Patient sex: M
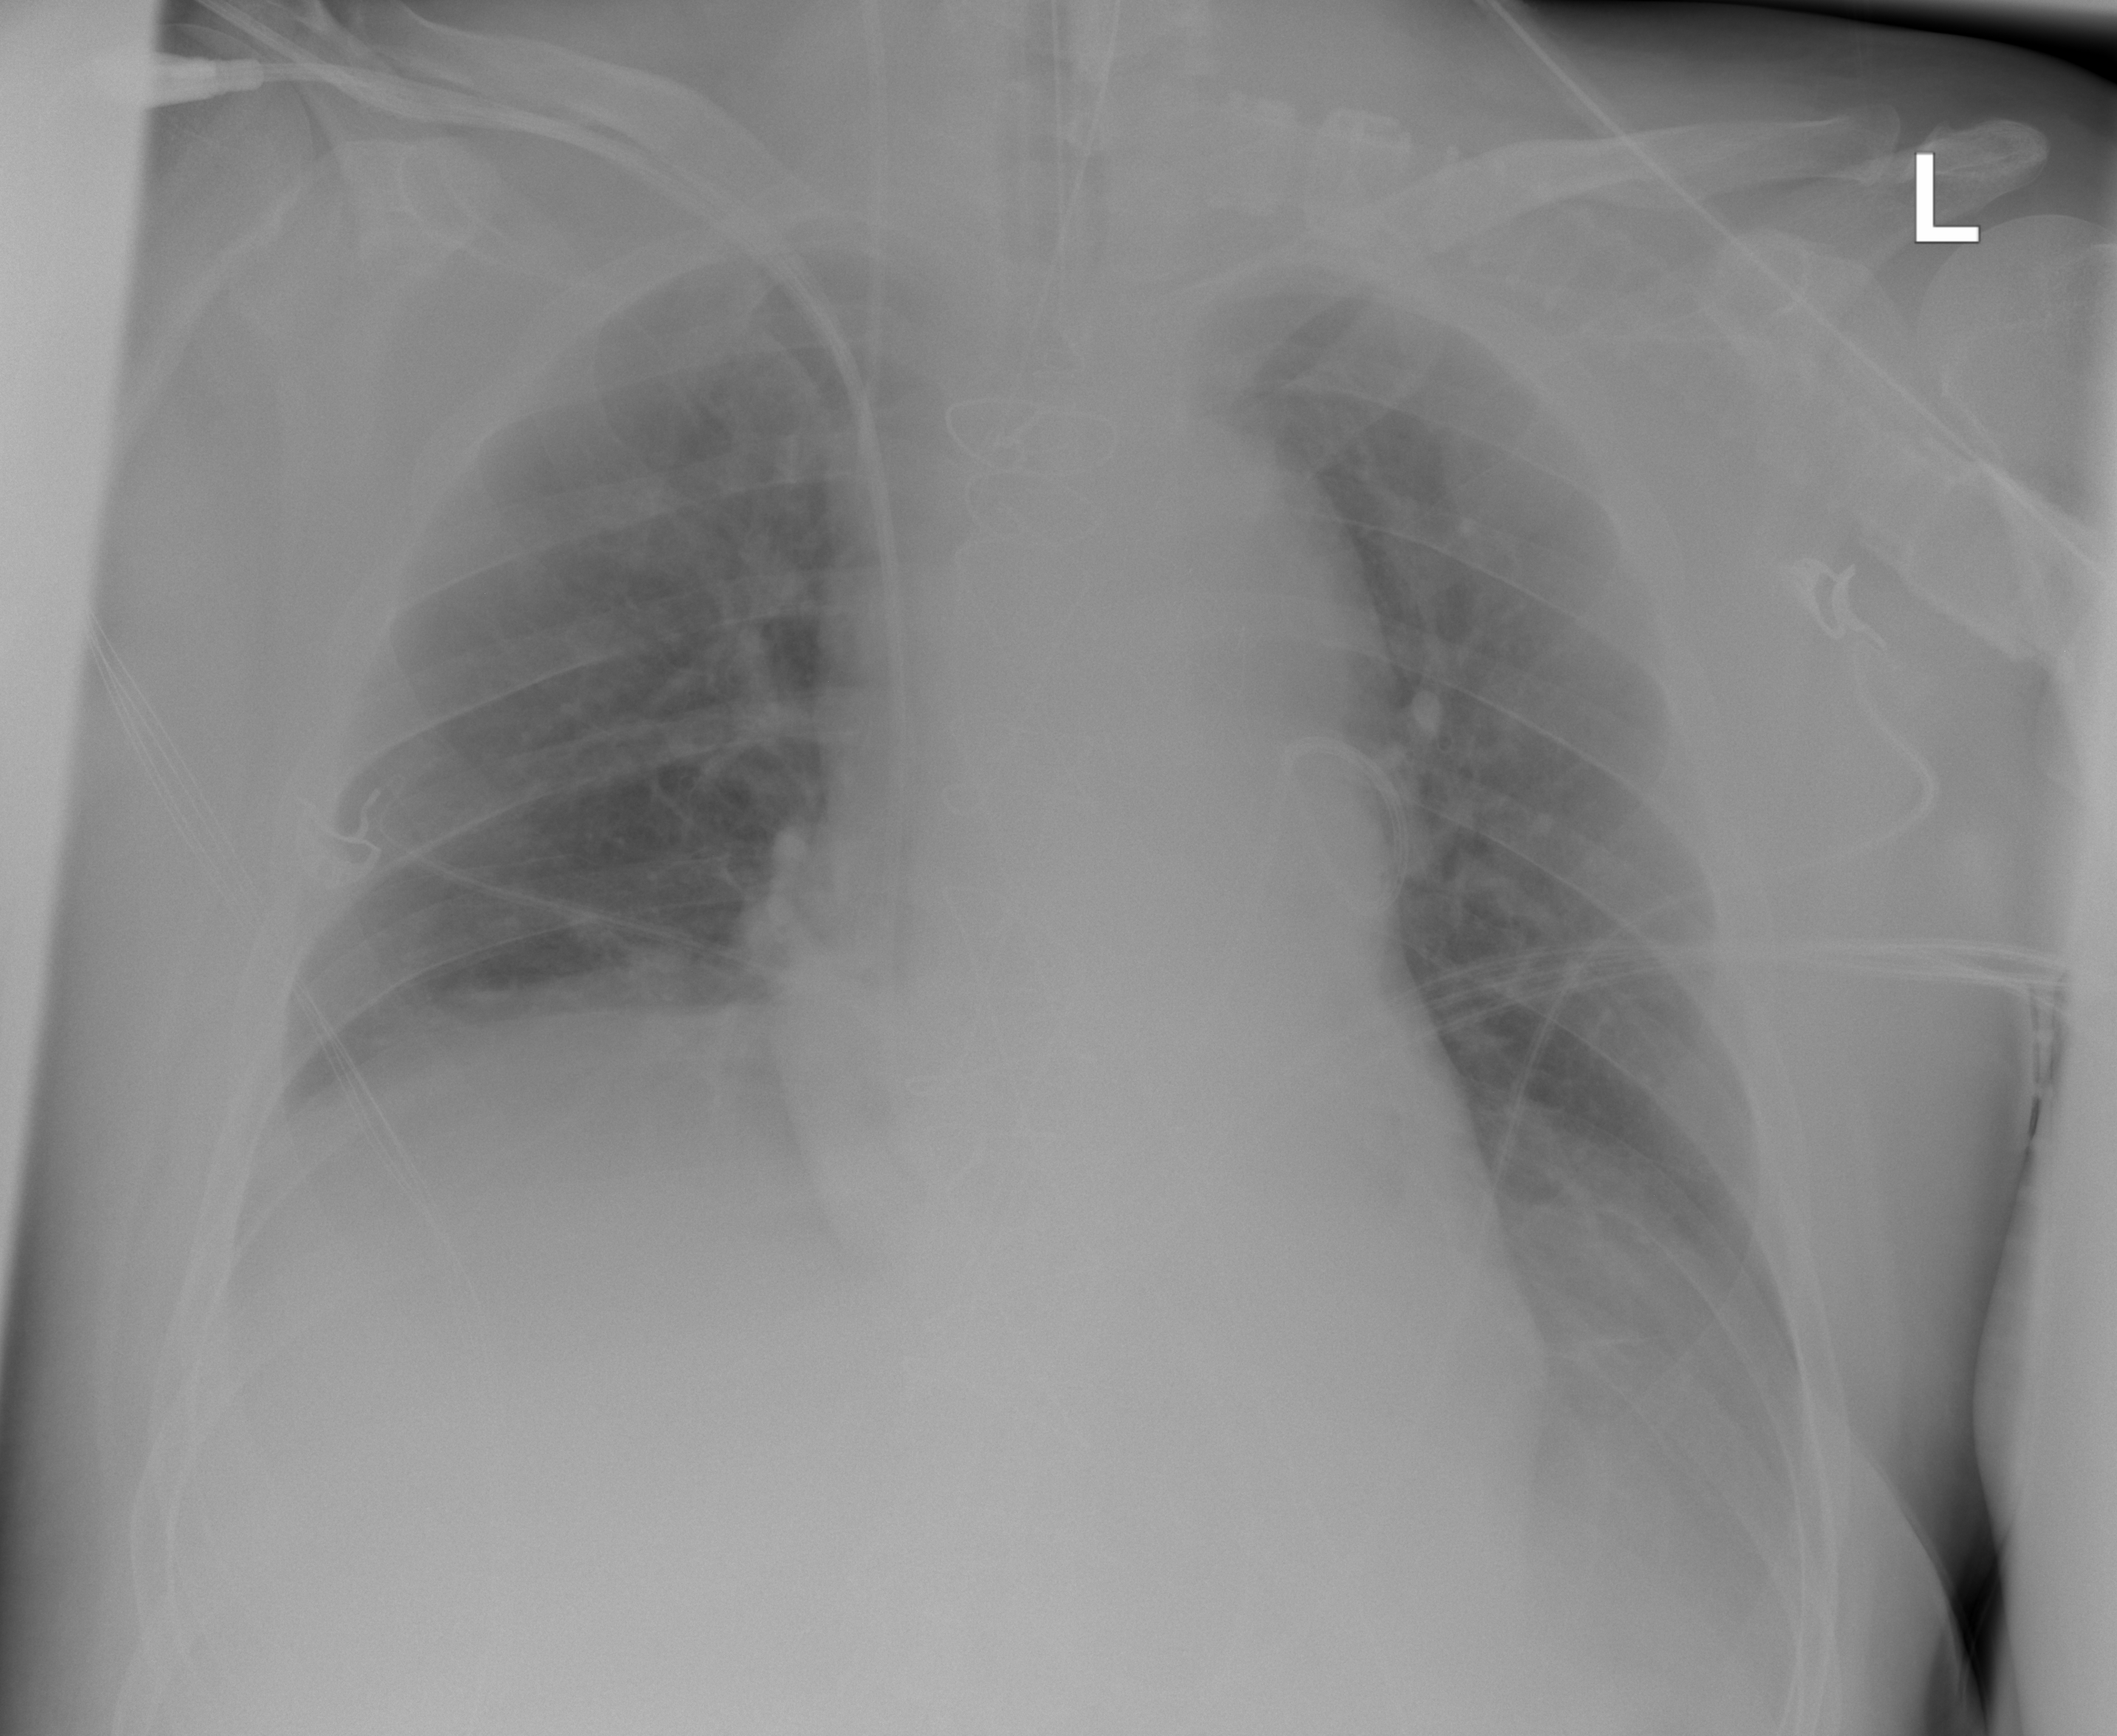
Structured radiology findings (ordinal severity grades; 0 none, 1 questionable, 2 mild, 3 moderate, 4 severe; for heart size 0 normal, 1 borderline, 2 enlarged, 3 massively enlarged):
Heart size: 0
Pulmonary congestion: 2
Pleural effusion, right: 1
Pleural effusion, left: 2
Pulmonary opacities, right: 0
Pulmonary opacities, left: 0
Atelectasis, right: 2
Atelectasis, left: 2